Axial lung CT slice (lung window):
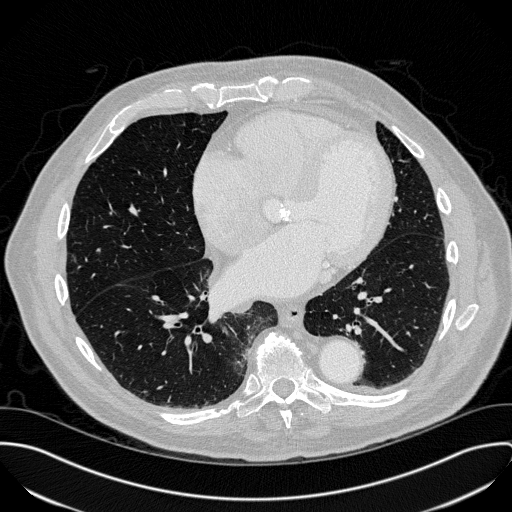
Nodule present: no